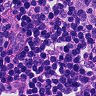
Metastatic tissue present: no